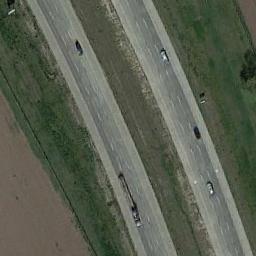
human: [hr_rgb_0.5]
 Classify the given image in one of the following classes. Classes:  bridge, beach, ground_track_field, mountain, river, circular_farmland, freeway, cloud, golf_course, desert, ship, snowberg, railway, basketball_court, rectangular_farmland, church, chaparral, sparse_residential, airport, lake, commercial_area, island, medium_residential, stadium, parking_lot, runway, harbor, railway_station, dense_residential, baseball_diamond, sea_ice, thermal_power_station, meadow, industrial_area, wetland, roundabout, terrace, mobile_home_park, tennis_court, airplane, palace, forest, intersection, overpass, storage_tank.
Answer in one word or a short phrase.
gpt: freeway